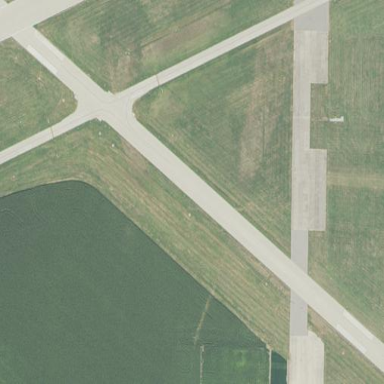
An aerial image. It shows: Area designated as runway within airport.